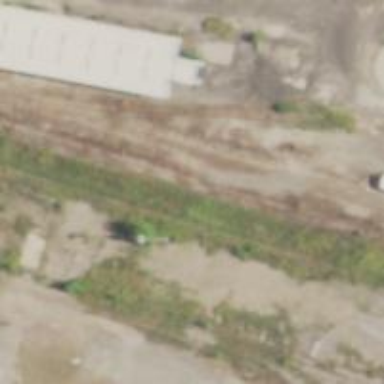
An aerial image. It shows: Rail spur service.